The image shows the envelope spectrum of a rolling-element bearing's vibration signal, with the characteristic fault frequencies (BPFO outer race, BPFI inner race, BSF ball, FTF cage) marked as reference lines. Determine the bearing's health state. Answer with exactly one of: normal, inner_race, outer_race, ball.
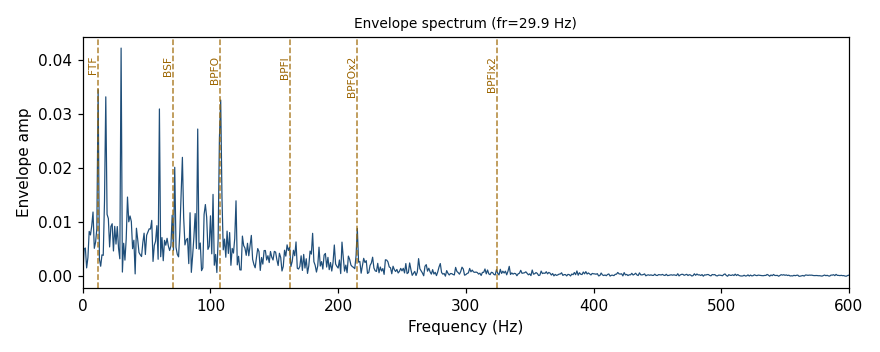
Answer: outer_race